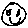
Label: smiley face